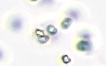
Label: Phaeocystis